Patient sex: M
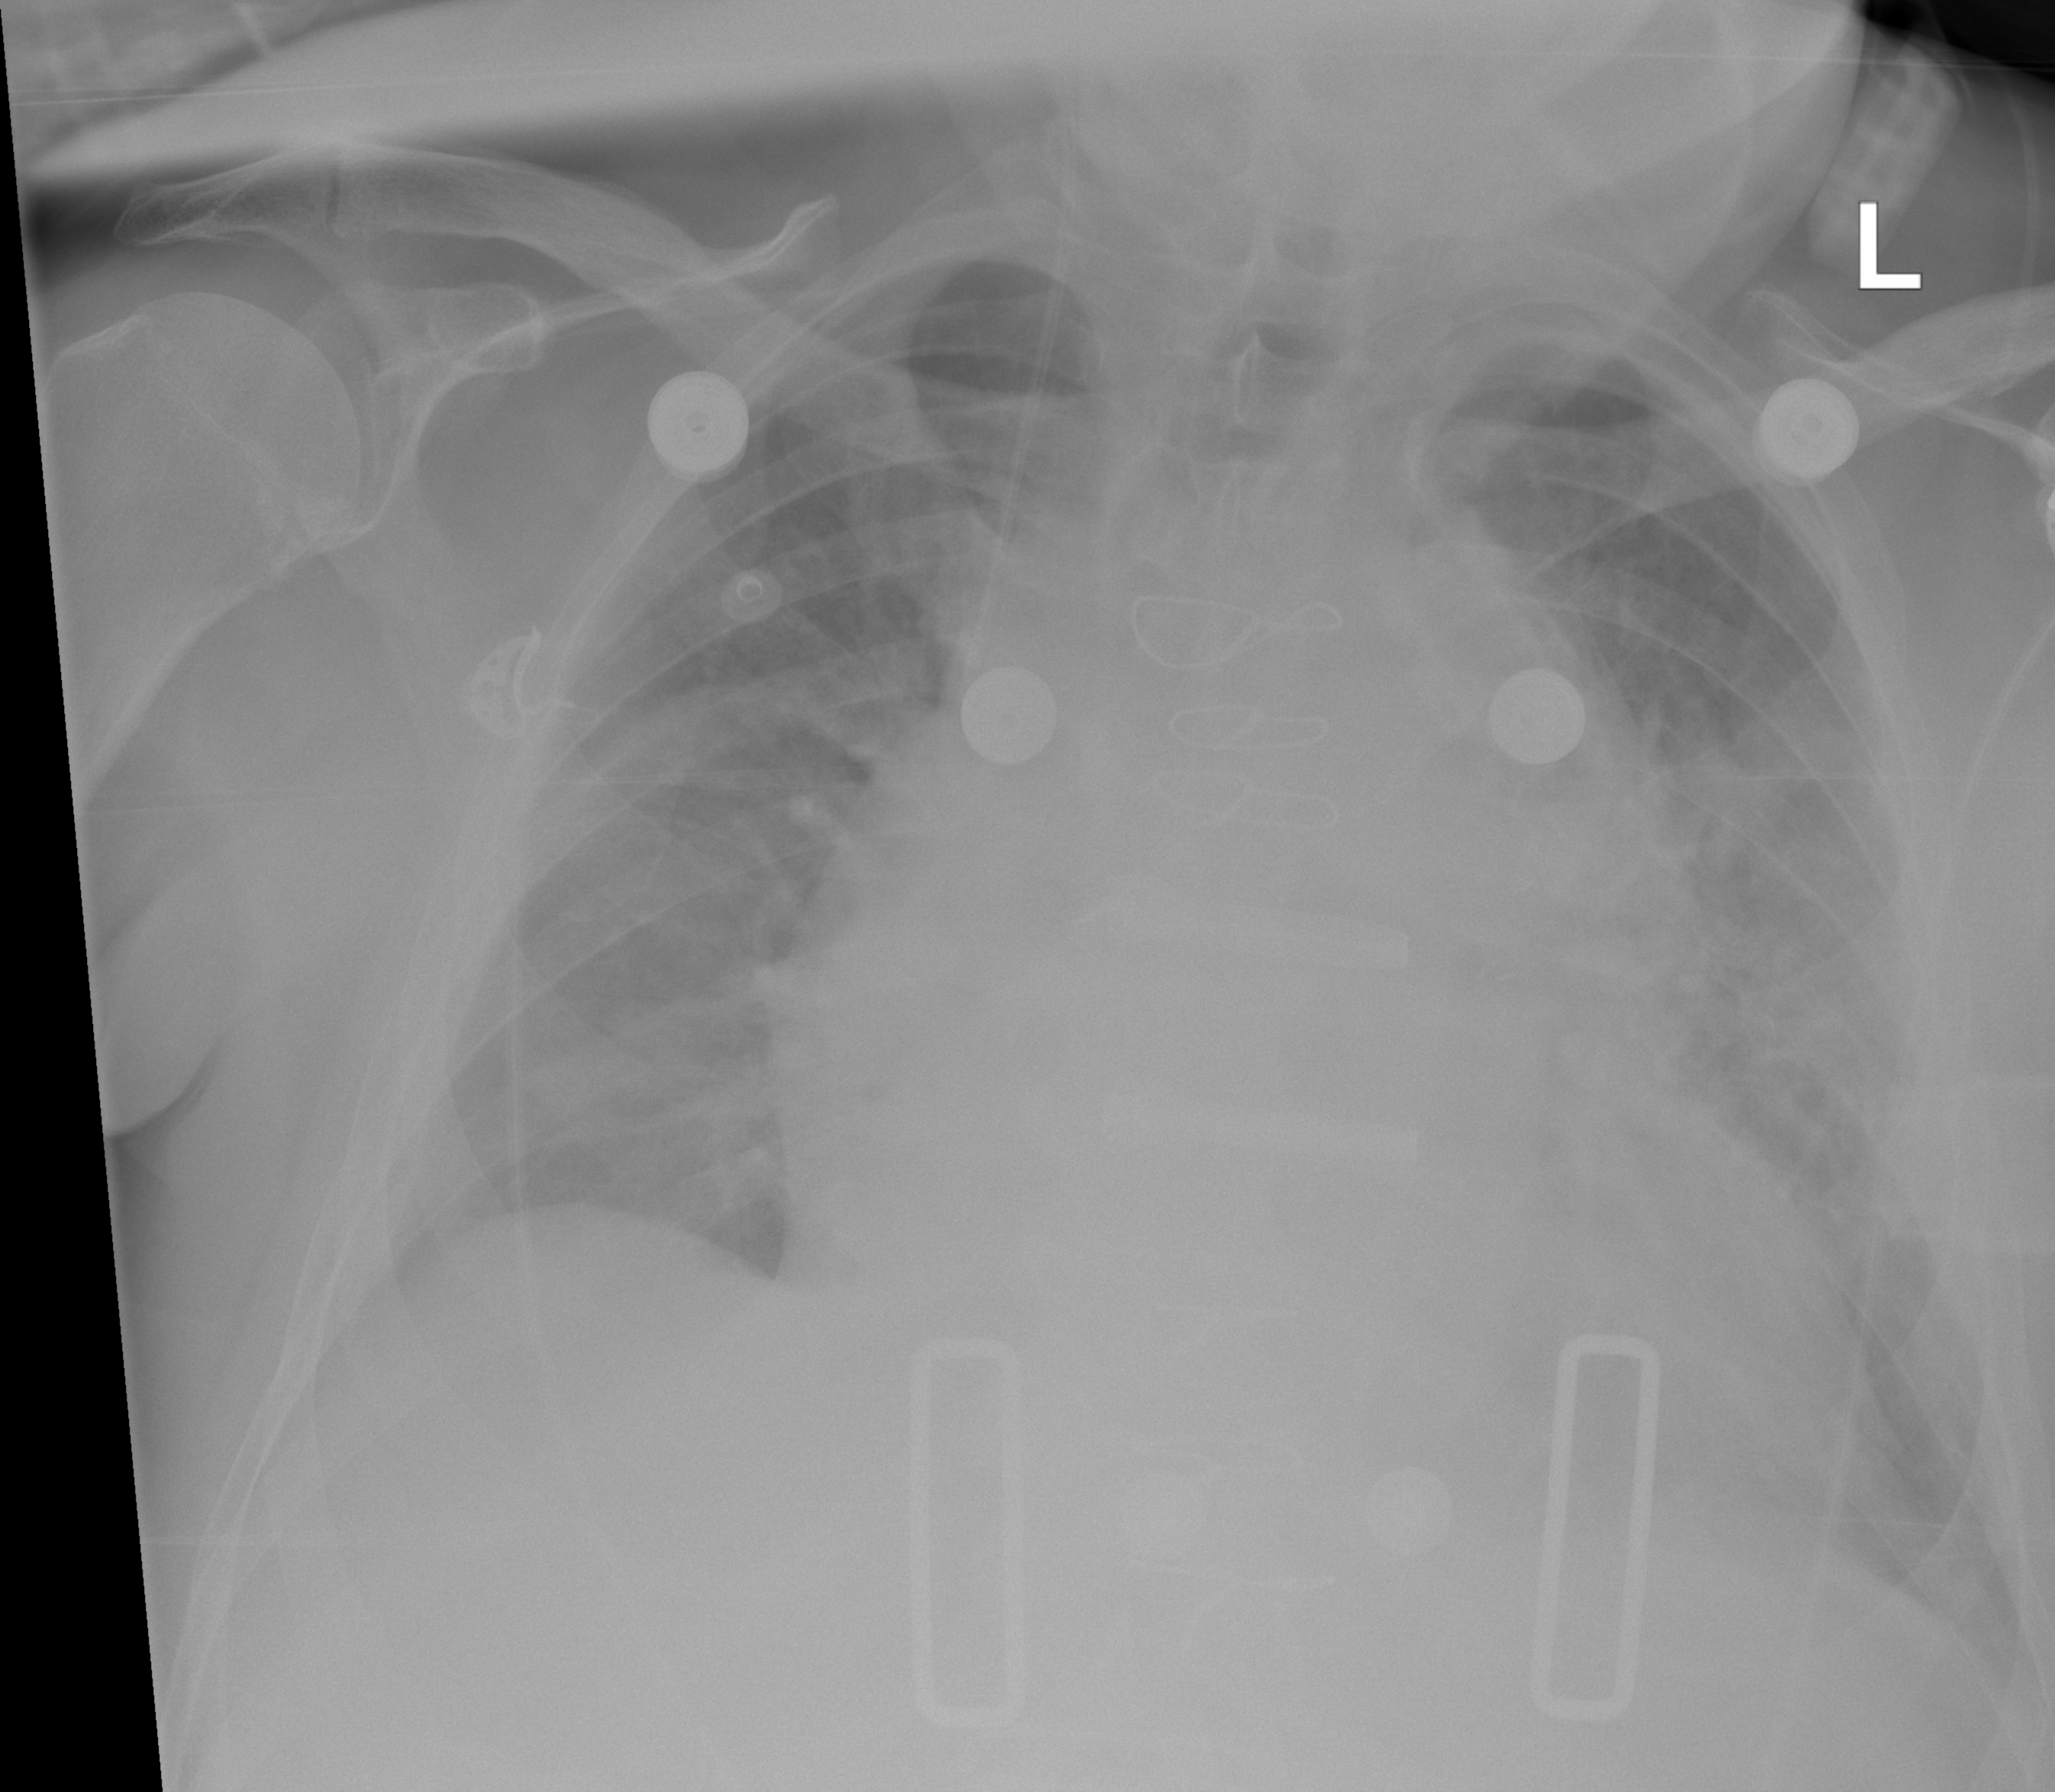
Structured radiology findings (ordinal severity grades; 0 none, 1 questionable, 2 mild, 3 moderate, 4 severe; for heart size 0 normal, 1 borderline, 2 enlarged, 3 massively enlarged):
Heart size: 3
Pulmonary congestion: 2
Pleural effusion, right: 1
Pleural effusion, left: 1
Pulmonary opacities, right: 0
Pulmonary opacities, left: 2
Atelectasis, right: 0
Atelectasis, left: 2